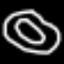
Label: donut